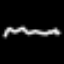
Label: squiggle